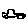
Label: car